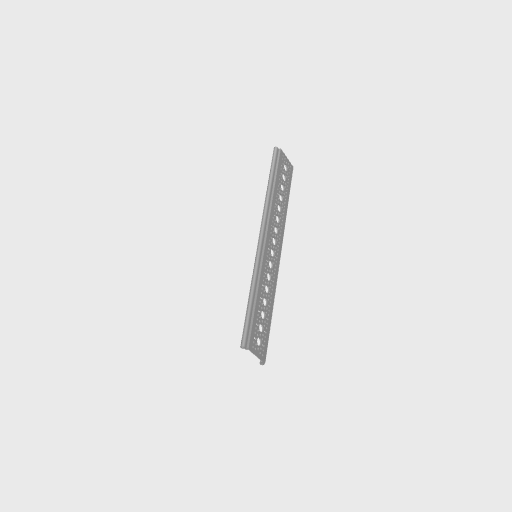
Part: RailChannel16H